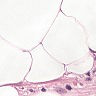
Metastatic tissue present: no